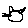
Label: cat